Here is the time-frequency (STFT) view of a rotor kit's vibration measurement. What is the most likely rotor condition (normal, misalignment, unbalance, looseness)?
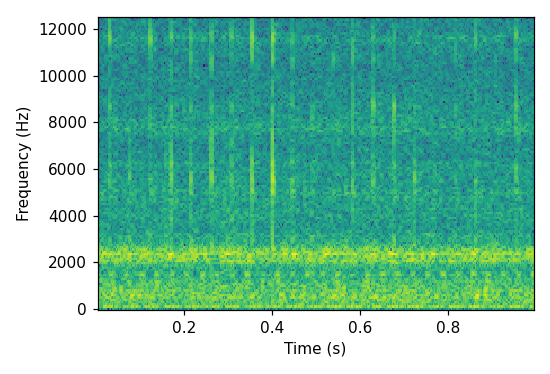
Answer: looseness